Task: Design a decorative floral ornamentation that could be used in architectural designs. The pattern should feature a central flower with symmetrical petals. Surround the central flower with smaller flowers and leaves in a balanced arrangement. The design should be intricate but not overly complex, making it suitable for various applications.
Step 1778:
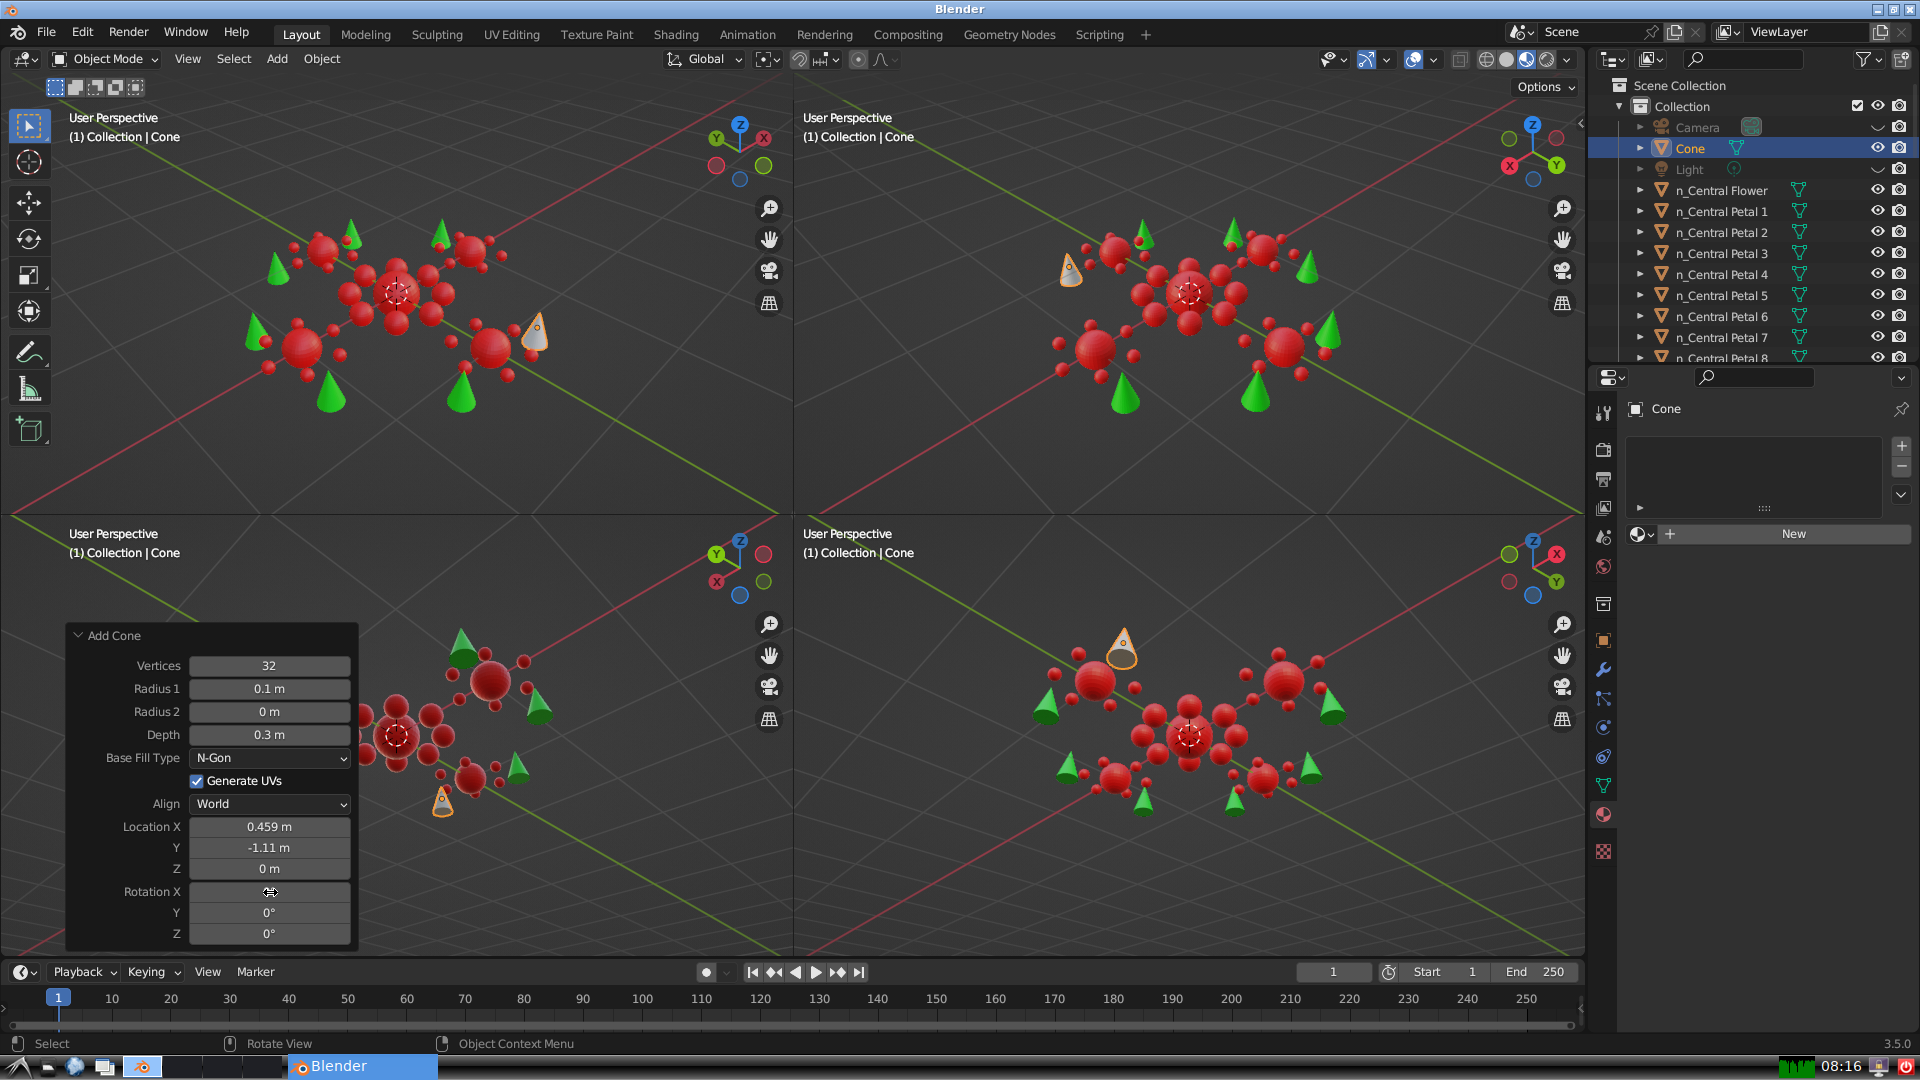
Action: {"mouse_move": [270, 913]}